Question: I've got a flowery pattern (<URL> and flowers change. There are 2 big problems now that I can't manage to sort out:
1) Flower petals get cut off. I've tried changing width and height of SVG, pattern itself, element. Tried changing x and y. Nothing makes any difference
2) I want to randomize pattern units. My 1st stop is circles. I want the pattern to stay the same apart from circles being of random different sizes. I've searched everywhere and now I'm not sure if this idea is even possible? I've got a button ready to use and a function for taking random number from an array. The pattern would look something like this picture (this one has got randomized petals)
Here is my HTML with SVG:
'''
<body onload="refresh()">
<header>
<h1>Create your own pattern</h1>
</header>
<div class="controls">
<table>
<tr>
<td><p>Cicle size: </p></td>
<td><input id="slider1" type="range" min="5" max="28" onchange="refresh()"/></td>
<td><p> Random Circle size: </p></td>
<td><input id="randomCicle" type="button" value="Press here to activate" onClick="randomString();"></td>
</tr>
<tr>
<td><p>Length of petals: </p></td>
<td><input id="slider2" type="range" min="18" max="60" onchange="refreshPetals()"/></td>
</tr>
<tr>
<td><p>Width of petals: </p></td>
<td><input id="slider3" type="range" min="3" max="16" onchange="refreshWidth()"/></td>
</tr>
<tr>
</tr>
</table>
</div>
<div class="square">
<svg width="520" height="520">
<defs>
<pattern id="pattern" x="5" y="5" width="140" height="140"
patternUnits="userSpaceOnUse"
patternTransform="rotate(45)">
<path d="M 0 106 156 106" stroke="black" stroke-width="2" />
<g width="140" height="140">
<ellipse id="petal" cx=60 cy=40 rx=60 ry=10 stroke="black" stroke-width="2" fill="white"/>
<ellipse id="petal1" cx=60 cy=40 rx=60 ry=10 stroke="black" stroke-width="2" fill="white" transform="rotate(35, 60, 40)"/>
<ellipse id="petal2" cx=60 cy=40 rx=60 ry=10 stroke="black" stroke-width="2" fill="white" transform="rotate(70, 60, 40)"/>
<ellipse id="petal3" cx=60 cy=40 rx=60 ry=10 stroke="black" stroke-width="2" fill="white" transform="rotate(105, 60, 40)"/>
<ellipse id="petal4" cx=60 cy=40 rx=60 ry=10 stroke="black" stroke-width="2" fill="white" transform="rotate(140, 60, 40)"/>
</g>
<circle id="circleP" cx="60" cy="40" r="10" stroke="black" stroke-width="2" fill="white"/>
</pattern>
</defs>
<rect x="10" y="10" width="500" height="500" stroke="black" stroke-width="4" fill="url(#pattern)"/>
</svg>
</div>
'''
And JS:
'''
function refresh(){
var slider1 = parseInt(document.getElementById("slider1").value);
document.getElementById("circleP").setAttribute("r", slider1)
}
function refreshPetals(){
var slider2 = parseInt(document.getElementById("slider2").value);
document.getElementById("petal").setAttribute("rx", slider2)
document.getElementById("petal1").setAttribute("rx", slider2)
document.getElementById("petal2").setAttribute("rx", slider2)
document.getElementById("petal3").setAttribute("rx", slider2)
document.getElementById("petal4").setAttribute("rx", slider2)
}
function refreshWidth(){
var slider3 = parseInt(document.getElementById("slider3").value);
document.getElementById("petal").setAttribute("ry", slider3)
document.getElementById("petal1").setAttribute("ry", slider3)
document.getElementById("petal2").setAttribute("ry", slider3)
document.getElementById("petal3").setAttribute("ry", slider3)
document.getElementById("petal4").setAttribute("ry", slider3)
}
function test() {
var values = [5,6,7,8,9,10,11,12,13,14,15,16,17,18,19,20,21,22,23,24,25,26,27,28];
var valueToUse = values[Math.floor(Math.random() * values.length)];
}
'''
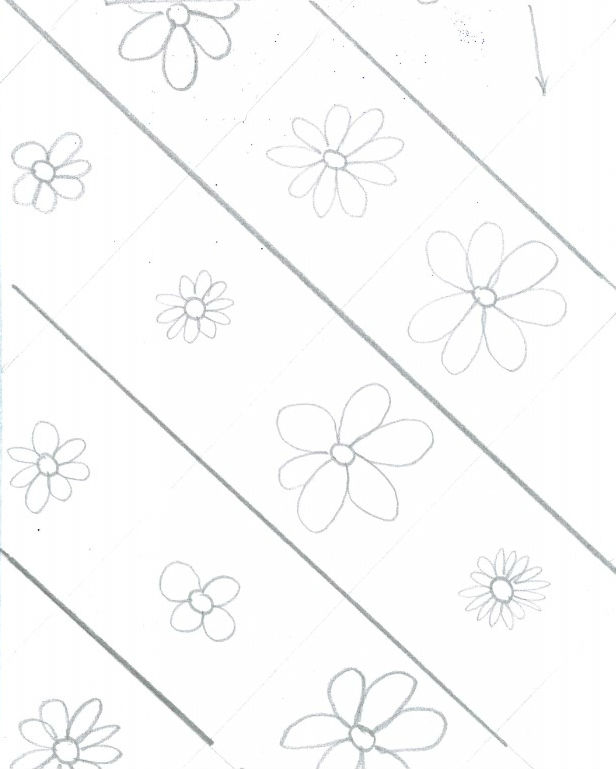
Answer: To answer the first part of your question: the petals are being cut off because you defined a pattern area of width 140 and height 140, but instead of placing the flower drawing in the middle of this area (x=70, y=70), you placed it at (x=60, y=40). As a result, the petals are going off the top of your pattern area.
I've fixed this for you here:
'''
function refresh(){
var slider1 = parseInt(document.getElementById("slider1").value);
document.getElementById("circleP").setAttribute("r", slider1)
}
function refreshPetals(){
var slider2 = parseInt(document.getElementById("slider2").value);
document.getElementById("petal").setAttribute("rx", slider2)
document.getElementById("petal1").setAttribute("rx", slider2)
document.getElementById("petal2").setAttribute("rx", slider2)
document.getElementById("petal3").setAttribute("rx", slider2)
document.getElementById("petal4").setAttribute("rx", slider2)
}
function refreshWidth(){
var slider3 = parseInt(document.getElementById("slider3").value);
document.getElementById("petal").setAttribute("ry", slider3)
document.getElementById("petal1").setAttribute("ry", slider3)
document.getElementById("petal2").setAttribute("ry", slider3)
document.getElementById("petal3").setAttribute("ry", slider3)
document.getElementById("petal4").setAttribute("ry", slider3)
}
function test() {
var values = [5,6,7,8,9,10,11,12,13,14,15,16,17,18,19,20,21,22,23,24,25,26,27,28];
var valueToUse = values[Math.floor(Math.random() * values.length)];
}
$(refresh);
'''
'''
<script src="https://ajax.googleapis.com/ajax/libs/jquery/2.1.1/jquery.min.js"></script>
<header>
<h1>Create your own pattern</h1>
</header>
<div class="controls">
<table>
<tr>
<td><p>Cicle size: </p></td>
<td><input id="slider1" type="range" min="5" max="28" onchange="refresh()"/></td>
<td><p> Random Circle size: </p></td>
<td><input id="randomCicle" type="button" value="Press here to activate" onClick="randomString();"></td>
</tr>
<tr>
<td><p>Length of petals: </p></td>
<td><input id="slider2" type="range" min="18" max="60" onchange="refreshPetals()"/></td>
</tr>
<tr>
<td><p>Width of petals: </p></td>
<td><input id="slider3" type="range" min="3" max="16" onchange="refreshWidth()"/></td>
</tr>
<tr>
</tr>
</table>
</div>
<div class="square">
<svg width="520" height="520">
<defs>
<pattern id="pattern" x="0" y="0" width="140" height="140"
patternUnits="userSpaceOnUse"
patternTransform="rotate(45)">
<path d="M0 139H140" stroke="black" stroke-width="2" />
<g width="140" height="140">
<ellipse id="petal" cx=70 cy=70 rx=60 ry=10 stroke="black" stroke-width="2" fill="white"/>
<ellipse id="petal1" cx=70 cy=70 rx=60 ry=10 stroke="black" stroke-width="2" fill="white" transform="rotate(36, 70, 70)"/>
<ellipse id="petal2" cx=70 cy=70 rx=60 ry=10 stroke="black" stroke-width="2" fill="white" transform="rotate(72, 70, 70)"/>
<ellipse id="petal3" cx=70 cy=70 rx=60 ry=10 stroke="black" stroke-width="2" fill="white" transform="rotate(108, 70, 70)"/>
<ellipse id="petal4" cx=70 cy=70 rx=60 ry=10 stroke="black" stroke-width="2" fill="white" transform="rotate(144, 70, 70)"/>
</g>
<circle id="circleP" cx="70" cy="70" r="10" stroke="black" stroke-width="2" fill="white"/>
</pattern>
</defs>
<rect x="10" y="10" width="500" height="500" stroke="black" stroke-width="4" fill="url(#pattern)"/>
</svg>
</div>
'''
You can't randomize the flower sizes, however. The pattern will only render them at one size. If you want differently sized flowers, you may as well just draw them all individually instead of using an SVG pattern. This shouldn't be too hard to do with a bit of Javascript. Have a go, and post another question here if you run into difficulties.